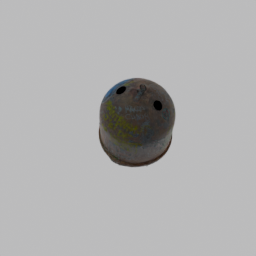
Label: tools